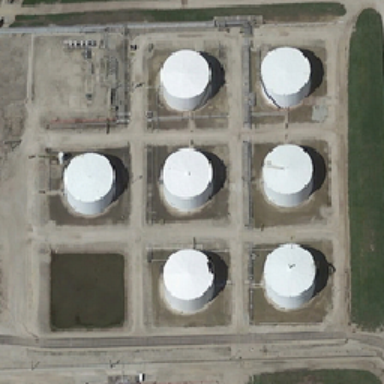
Seven white tanks are near several bows .